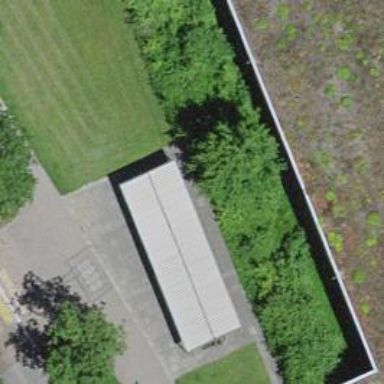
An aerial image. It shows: View of roof of building.